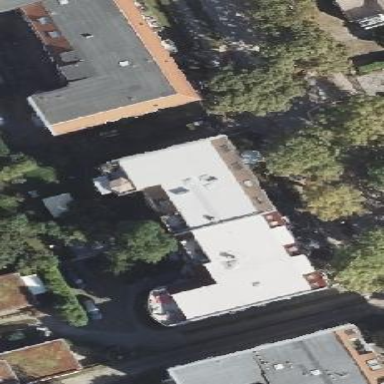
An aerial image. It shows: Unique apartment building with double saltbox roof shape.